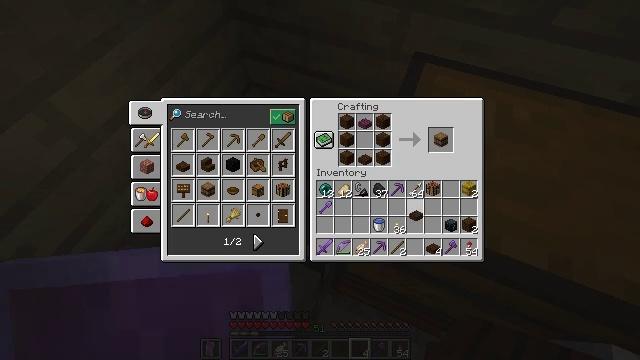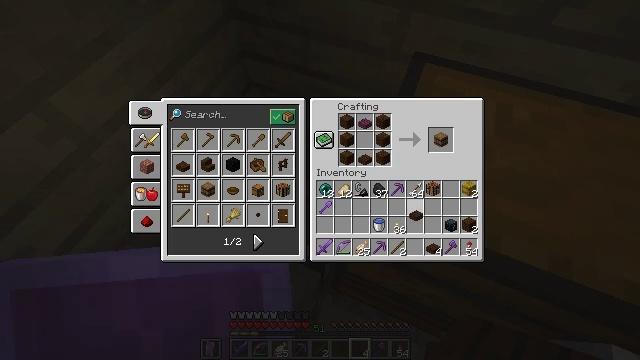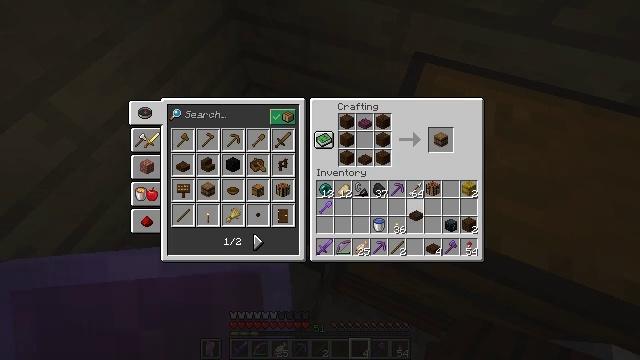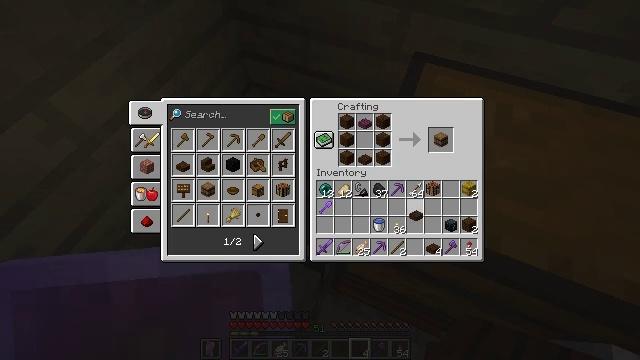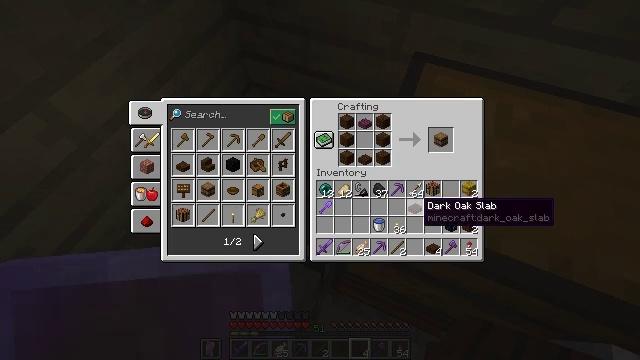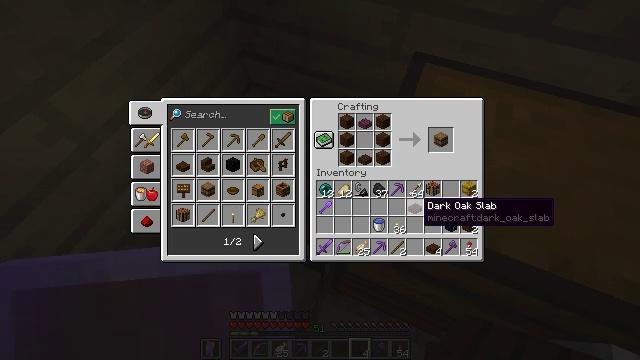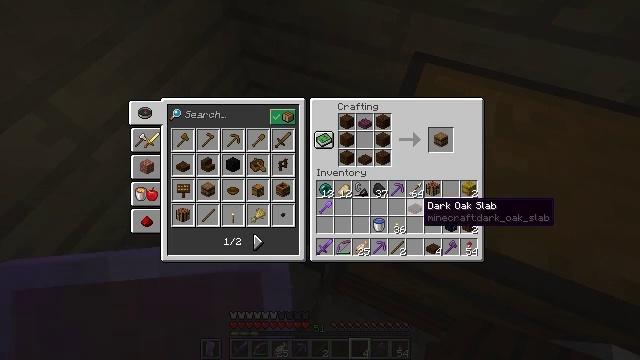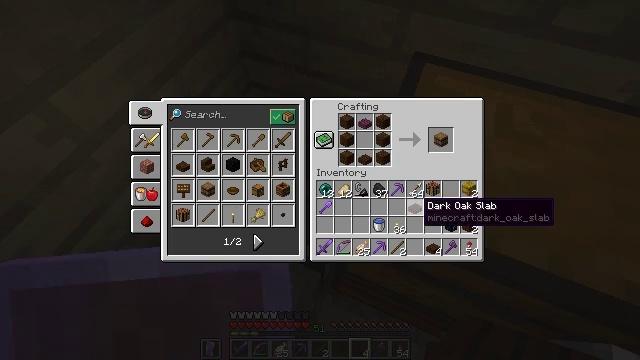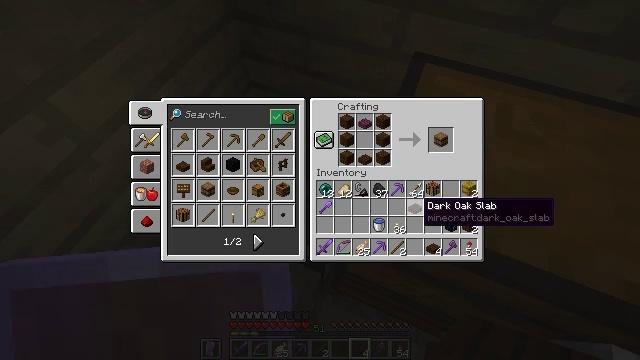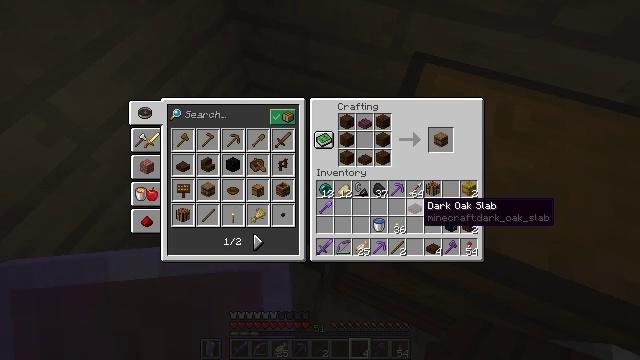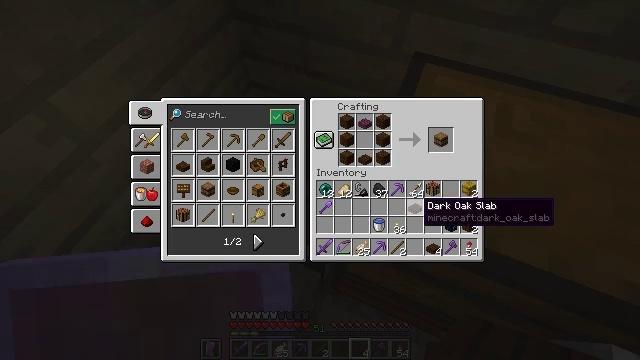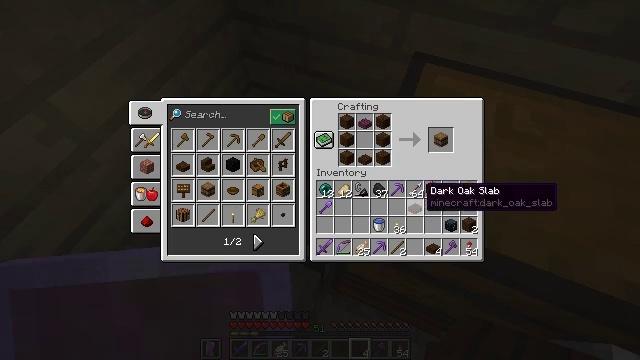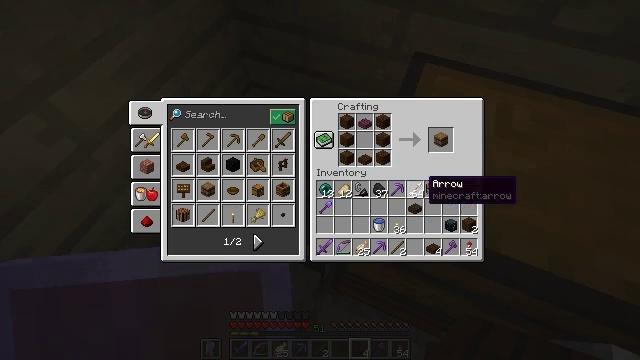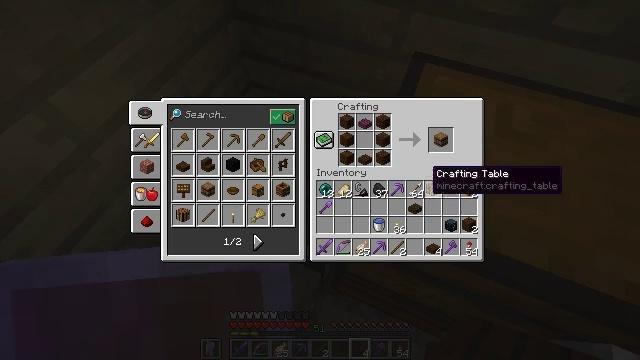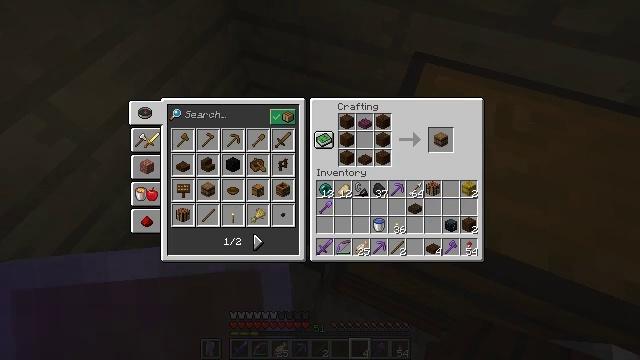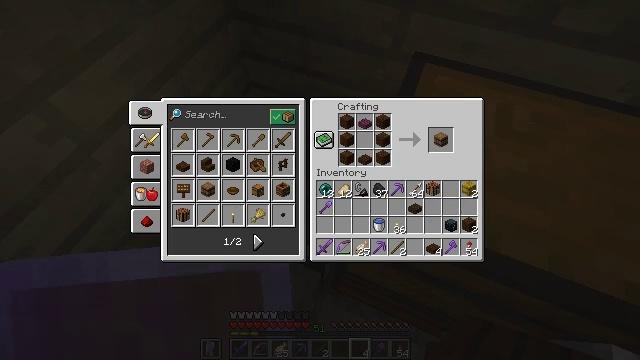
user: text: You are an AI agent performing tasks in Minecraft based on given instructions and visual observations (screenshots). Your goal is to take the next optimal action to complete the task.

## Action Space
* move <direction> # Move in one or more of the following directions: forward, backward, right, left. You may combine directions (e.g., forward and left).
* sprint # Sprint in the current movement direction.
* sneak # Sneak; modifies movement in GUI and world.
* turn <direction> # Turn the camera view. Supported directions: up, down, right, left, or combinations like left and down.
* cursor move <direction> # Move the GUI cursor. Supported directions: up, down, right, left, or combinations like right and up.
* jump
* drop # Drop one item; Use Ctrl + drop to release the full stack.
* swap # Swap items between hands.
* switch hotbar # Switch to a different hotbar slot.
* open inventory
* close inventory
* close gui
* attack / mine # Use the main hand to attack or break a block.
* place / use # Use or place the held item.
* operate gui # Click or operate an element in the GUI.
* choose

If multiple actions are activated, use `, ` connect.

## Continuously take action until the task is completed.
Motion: motion action
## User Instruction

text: Craft a barrel.
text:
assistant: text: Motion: no_op
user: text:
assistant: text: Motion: attack / mine
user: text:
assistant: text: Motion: attack / mine
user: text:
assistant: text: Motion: no_op
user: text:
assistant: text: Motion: no_op
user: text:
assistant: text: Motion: no_op
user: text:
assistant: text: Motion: no_op
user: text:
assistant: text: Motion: no_op
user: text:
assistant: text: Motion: no_op
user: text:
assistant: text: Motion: no_op
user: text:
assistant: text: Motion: turn up
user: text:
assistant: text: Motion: turn up
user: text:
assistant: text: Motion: turn up
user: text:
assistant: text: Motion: turn up
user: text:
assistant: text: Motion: no_op
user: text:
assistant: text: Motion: no_op
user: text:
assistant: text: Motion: no_op
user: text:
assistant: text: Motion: sneak
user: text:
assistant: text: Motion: sneak
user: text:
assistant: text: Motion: sneak
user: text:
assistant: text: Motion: sneak
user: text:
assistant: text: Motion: sneak
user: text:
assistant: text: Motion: sneak
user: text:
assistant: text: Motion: sneak
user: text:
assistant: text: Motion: sneak
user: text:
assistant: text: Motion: sneak
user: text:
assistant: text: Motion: sneak
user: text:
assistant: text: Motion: sneak
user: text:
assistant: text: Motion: sneak, attack / mine
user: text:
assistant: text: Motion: sneak, attack / mine